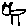
Label: cat